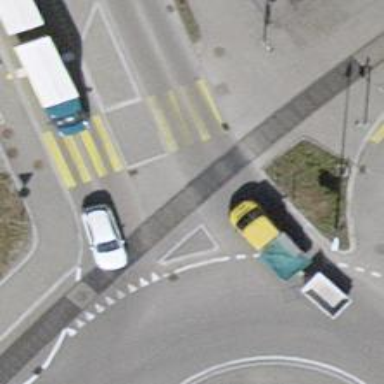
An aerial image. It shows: Zebra crossing on the road.